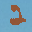
Label: 2